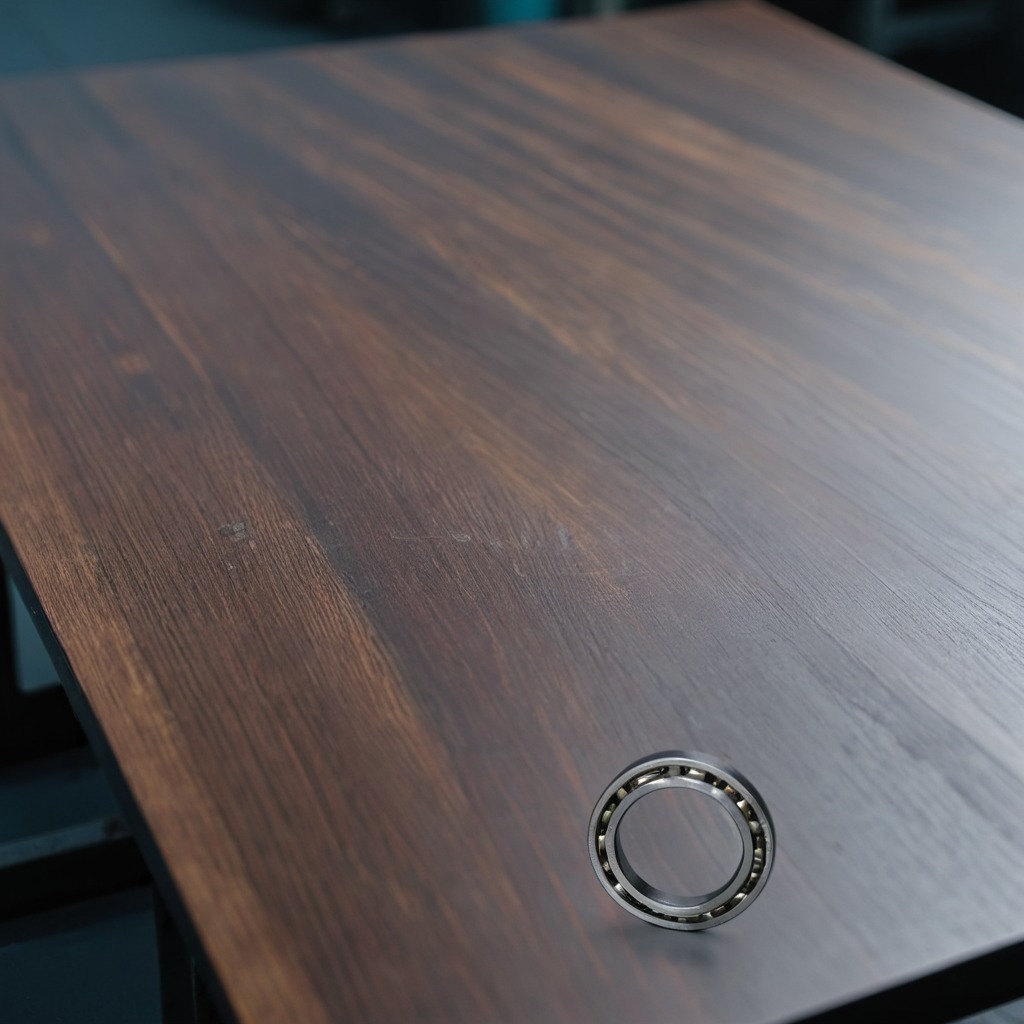
A metal ball bearing is lying on a table with faint burn marks in a small garage at twilight.